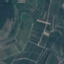
Label: PermanentCrop